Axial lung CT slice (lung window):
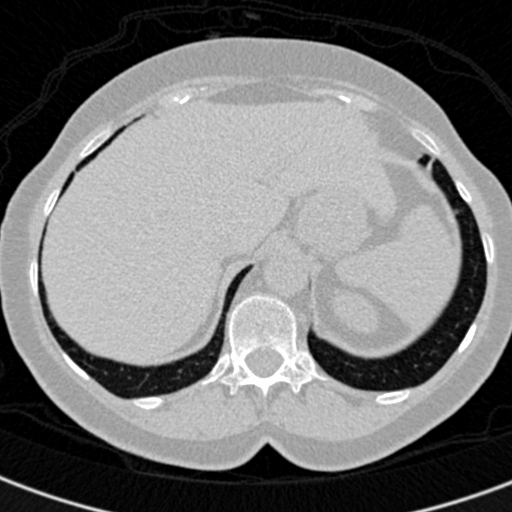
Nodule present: no